Field crop: tomato
Growth stage: 2
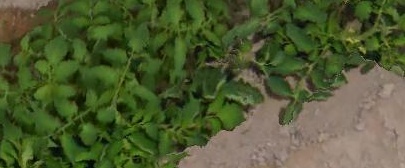
Species: tomato